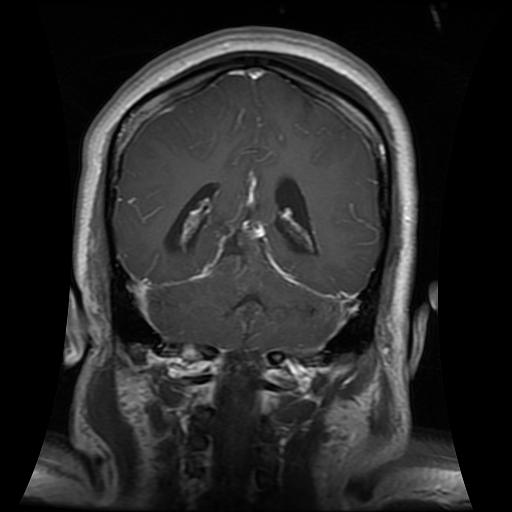
Label: glioma